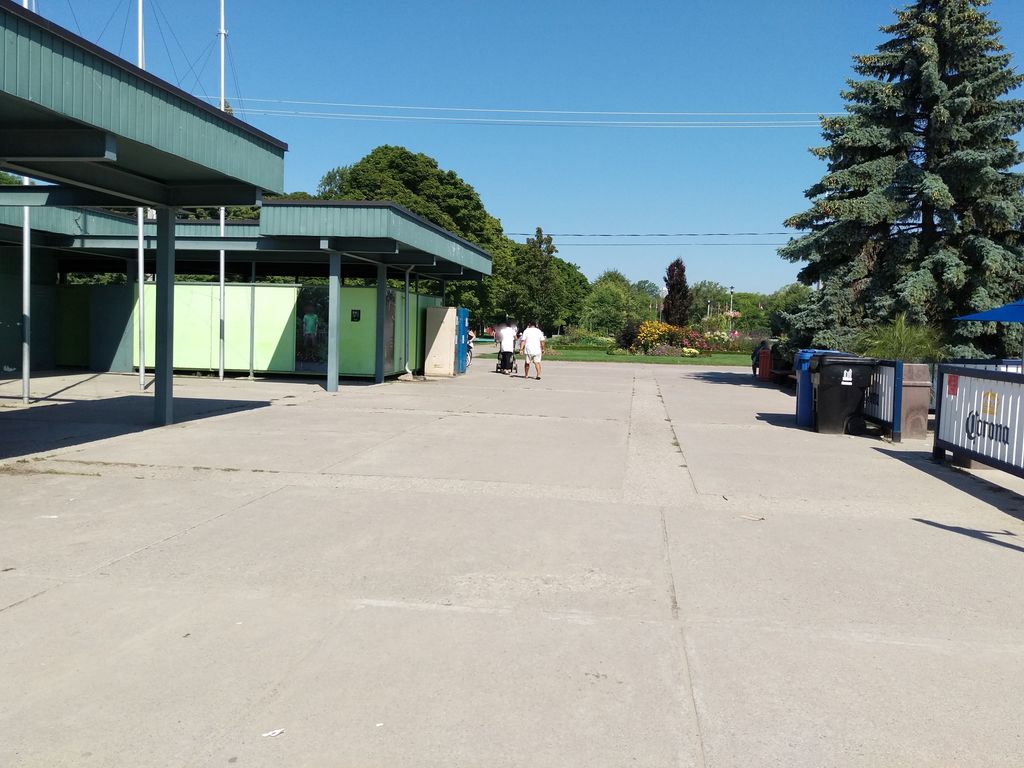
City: toronto